Interaction volume radius: 10 \u00c5
Interaction volume height: 30 \u00c5
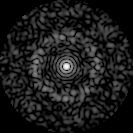
Disorder parameter: 0.8537